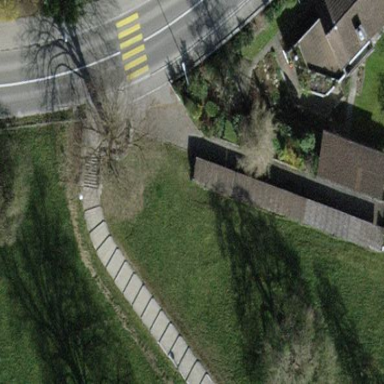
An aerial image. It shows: Bicycle parking area.